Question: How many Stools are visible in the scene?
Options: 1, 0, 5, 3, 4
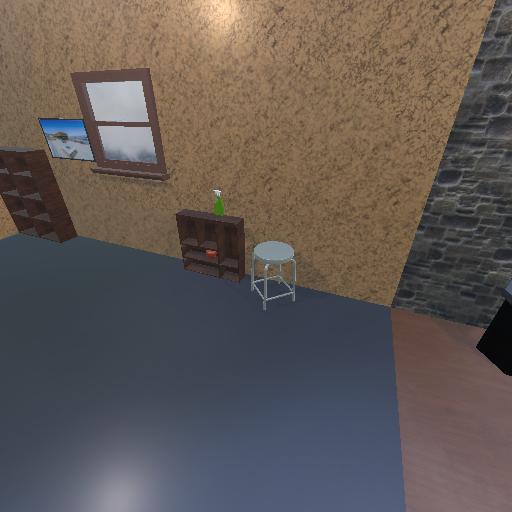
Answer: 1